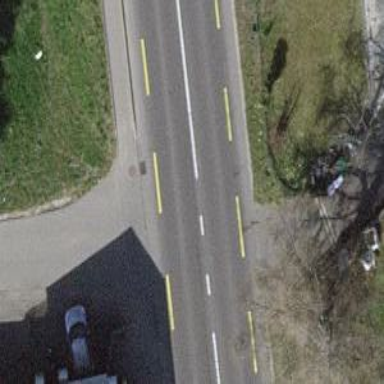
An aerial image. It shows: Secondary road with asphalt surface and dedicated cycle lane.